Question: I want to plot the data points that are in a 1-D array just along the horizontal axis [edit: at a given y-value], like in this plot:

How can I do this with pylab?
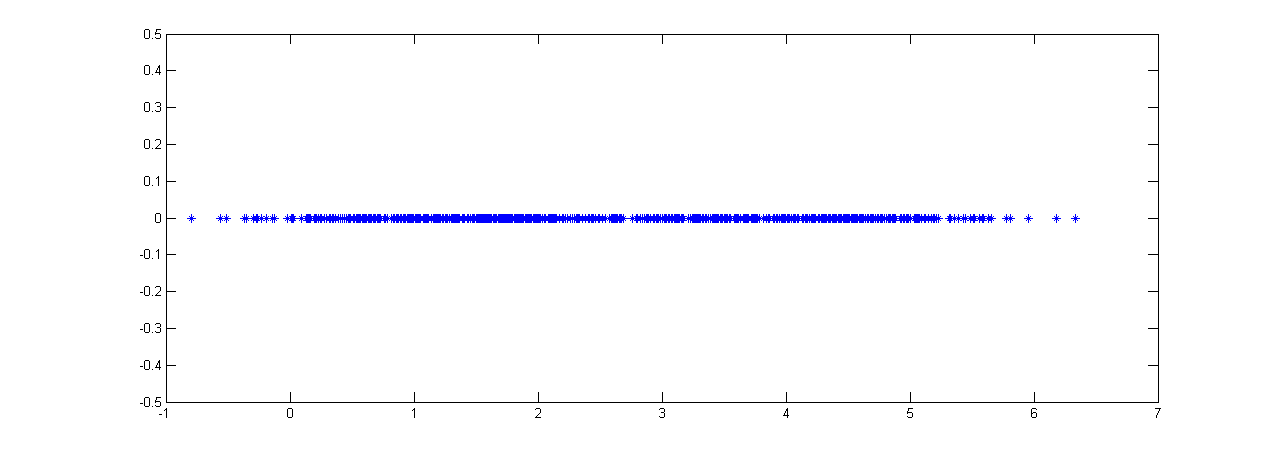
Answer: Staven already edited his post to include how to plot the values along y-value 1, but he was using Python lists.
A variant that should be faster (although I did not measure it) only uses numpy arrays:
'''
import numpy as np
import matplotlib.pyplot as pp
val = 0. # this is the value where you want the data to appear on the y-axis.
ar = np.arange(10) # just as an example array
pp.plot(ar, np.zeros_like(ar) + val, 'x')
pp.show()
'''
As a nice-to-use function that offers all usual matplotlib refinements via kwargs this would be:
'''
def plot_at_y(arr, val, **kwargs):
pp.plot(arr, np.zeros_like(arr) + val, 'x', **kwargs)
pp.show()
'''